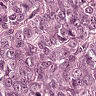
Metastatic tissue present: yes